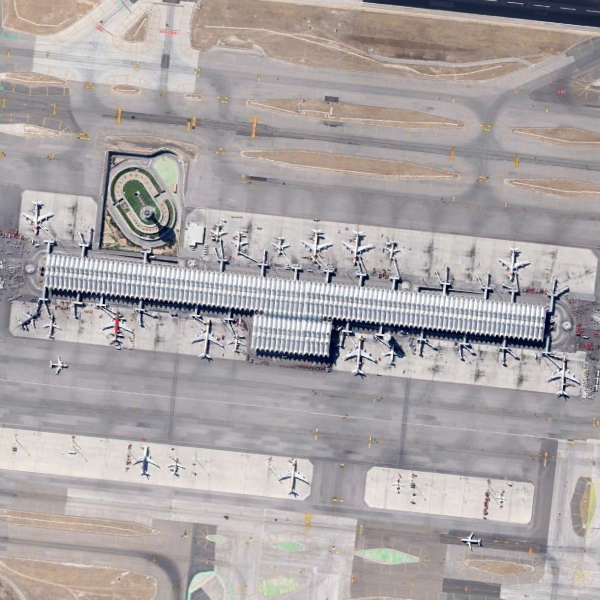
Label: Airport